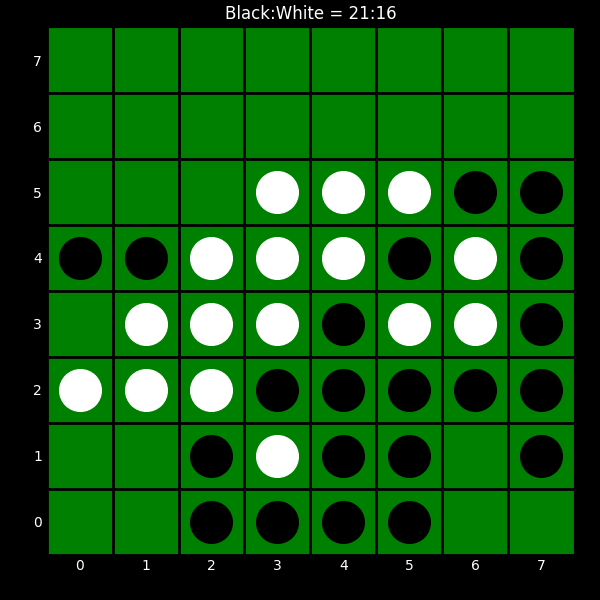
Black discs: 21
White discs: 16